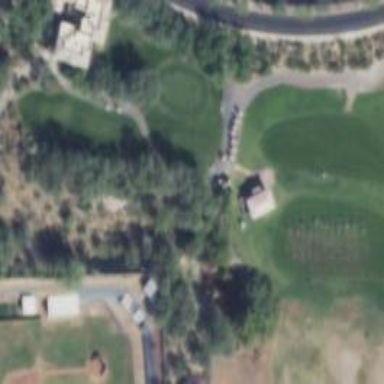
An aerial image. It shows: Area with grass used as rough in golf course.